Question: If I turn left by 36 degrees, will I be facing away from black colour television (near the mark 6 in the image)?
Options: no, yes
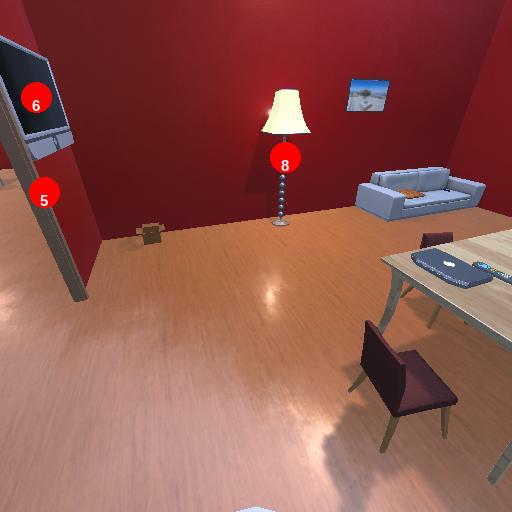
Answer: no